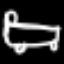
Label: bed